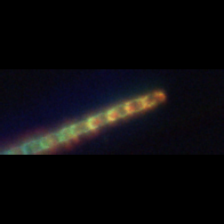
Taxon: Chaetoceros
Group: Diatoms